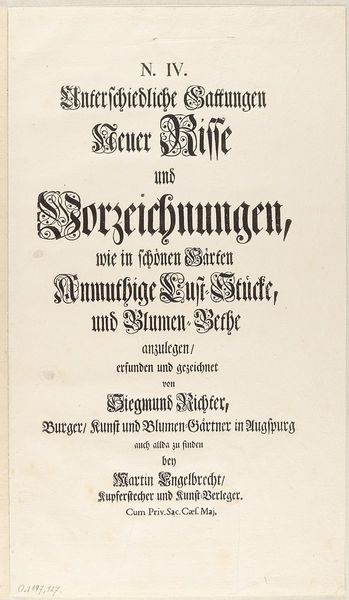
Titel: Titelblatt der vierten Folge von 'Unterschiedliche Gattungen Neuer Risse und Vorzeichnungen, wie in schönen Gärten Anmuthige Lust-Stücke, und Blumen-Bethe anzulegen'
Künstler: Siegmund Richter
Standort: Hamburg
Institution: Museum für Kunst und Gewerbe Hamburg
Schlagwörter: barock, holzschnitt, schrift, grafik, graphik, fotografie, photographie, druckgraphik, druckgrafik, buchstaben, entwurf, plan, grundriss, alphabet, parks, reproduktionen, barockzeit, barockzeitalter, druckerzeugnisse, gebäudes, gärten, ornamentstich, vorlageblätter